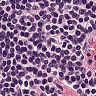
Metastatic tissue present: no